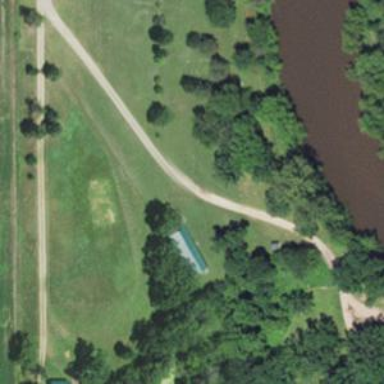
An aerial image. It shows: Driveway.